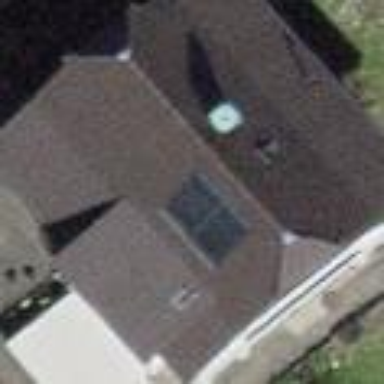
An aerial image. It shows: Building with tiled roof.